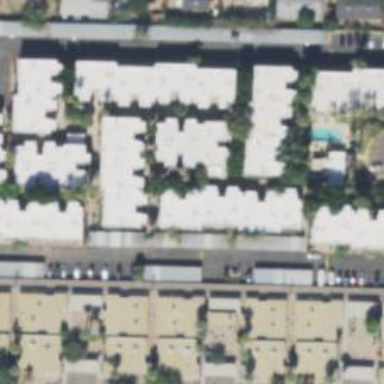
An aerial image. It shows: Residential area with apartments.